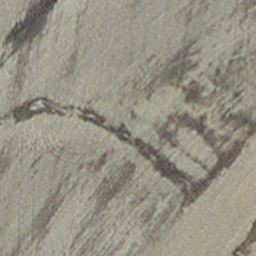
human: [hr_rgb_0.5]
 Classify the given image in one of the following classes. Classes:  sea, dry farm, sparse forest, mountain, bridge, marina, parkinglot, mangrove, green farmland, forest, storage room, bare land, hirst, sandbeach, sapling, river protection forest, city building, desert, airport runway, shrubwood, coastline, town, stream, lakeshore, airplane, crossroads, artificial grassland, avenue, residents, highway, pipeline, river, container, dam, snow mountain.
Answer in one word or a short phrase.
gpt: dry farm